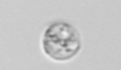
Label: Amoeba